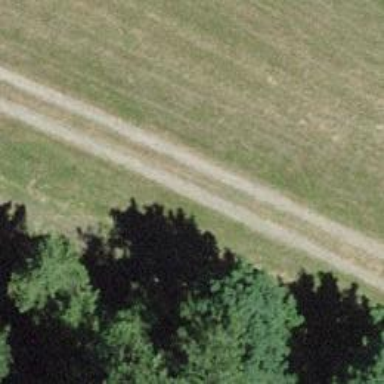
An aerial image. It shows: Track with ground surface of grade3.